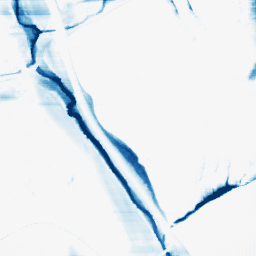
Category: morphological
Decomposition family: morphological_rect
Decomposition parameters: operation: closing
width: 50
height: 3
Upsampling method: fft_zeropad
Upsampling parameters: scale: 8
Upsampling scale: 8